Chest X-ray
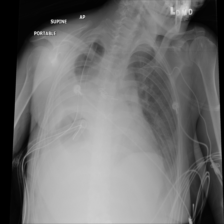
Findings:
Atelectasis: positive
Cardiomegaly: negative
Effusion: negative
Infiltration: positive
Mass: negative
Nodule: negative
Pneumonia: negative
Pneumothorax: negative
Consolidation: negative
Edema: negative
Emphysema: negative
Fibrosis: negative
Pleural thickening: negative
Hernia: negative